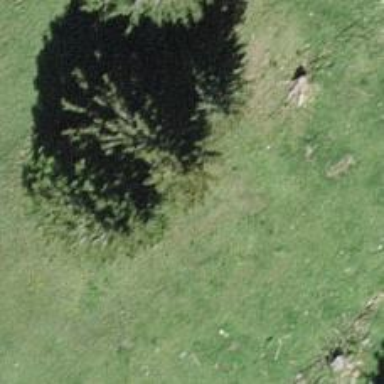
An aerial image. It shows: Needle-leaved tree in natural setting.